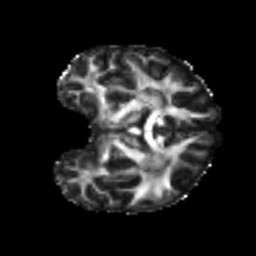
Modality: FA
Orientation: coronal
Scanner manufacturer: siemens
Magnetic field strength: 3 T
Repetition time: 4 s
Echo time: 0.0594 s